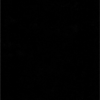
Label: dusty